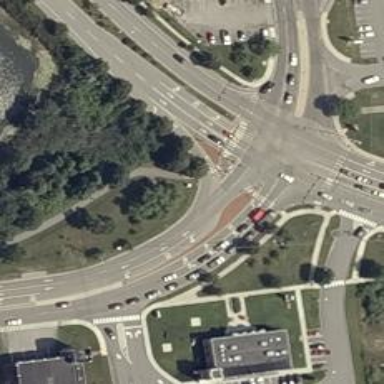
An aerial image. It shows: Crossing on the cycleway marked as zebra crossing.